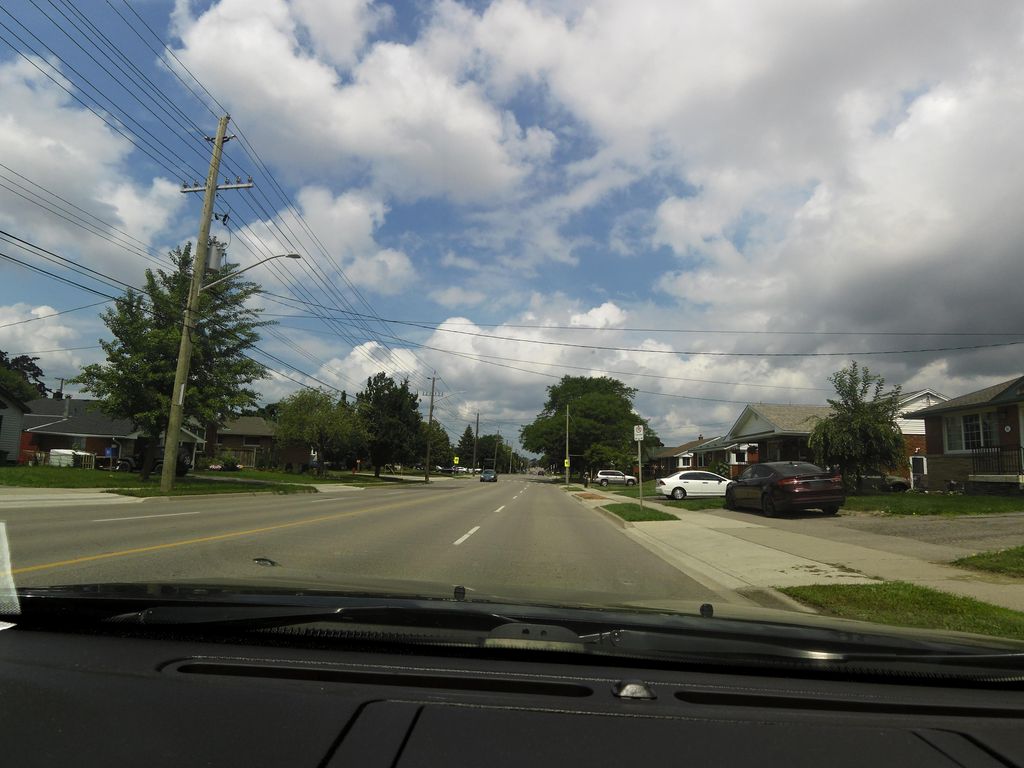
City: hamilton